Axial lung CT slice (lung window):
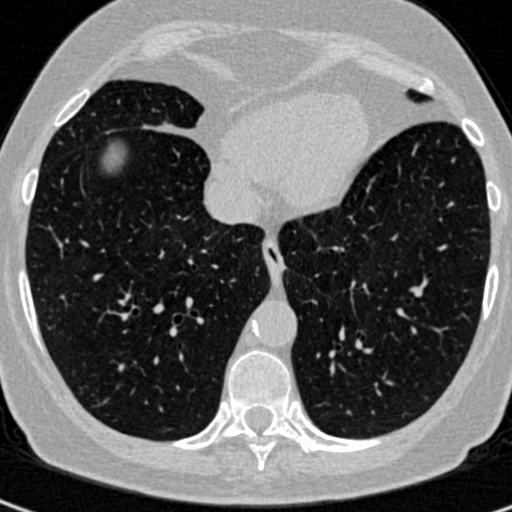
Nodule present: no